Question: Following the recent release of ggplot2 v3.3.0 I am trying to understand the use of 'scale_*_binned()'.
It seems that there is no clear way to specify the number of bins are used. Take the below example.
'''
library(ggplot2)
ggplot(iris, aes(Sepal.Length, Petal.Length, color = Sepal.Width)) +
geom_point() +
scale_color_binned()
'''

'''
ggplot(iris, aes(Sepal.Length, Petal.Length, color = Sepal.Width)) +
geom_point() +
scale_color_binned(bins = 10)
#> Error in binned_scale(aesthetics, "steps", seq_gradient_pal(low, high, : unused argument (bins = 10)
'''
<URL>
I've tried setting 'bins' as an argument (based on my knowledge of 'geom_histogram()') to no avail. There is also no documentation for these functions and I seem unable to infer it from the documentation for existing scale functions.
How can we change the number of bins?
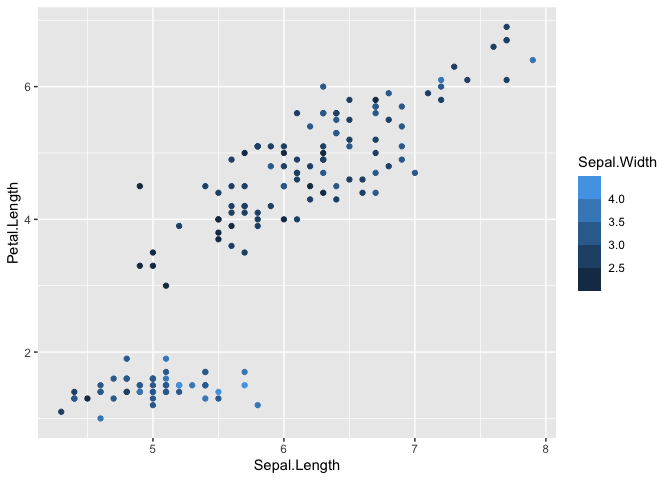
Answer: 'n.breaks' is what you are looking for. See <URL> for options passed on via 'scale_colour_steps'.
'''
library(ggplot2)
ggplot(iris, aes(Sepal.Length, Petal.Length, color = Sepal.Width)) +
geom_point() +
scale_color_binned(n.breaks=5)
'''

<URL>